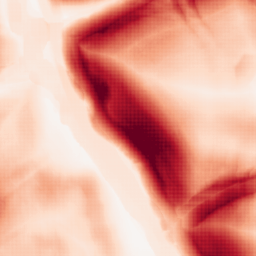
Category: morphological
Decomposition family: morphological_square
Decomposition parameters: operation: gradient
size: 20
Upsampling method: sinc_blackman
Upsampling parameters: scale: 4
kernel_size: 8
Upsampling scale: 4